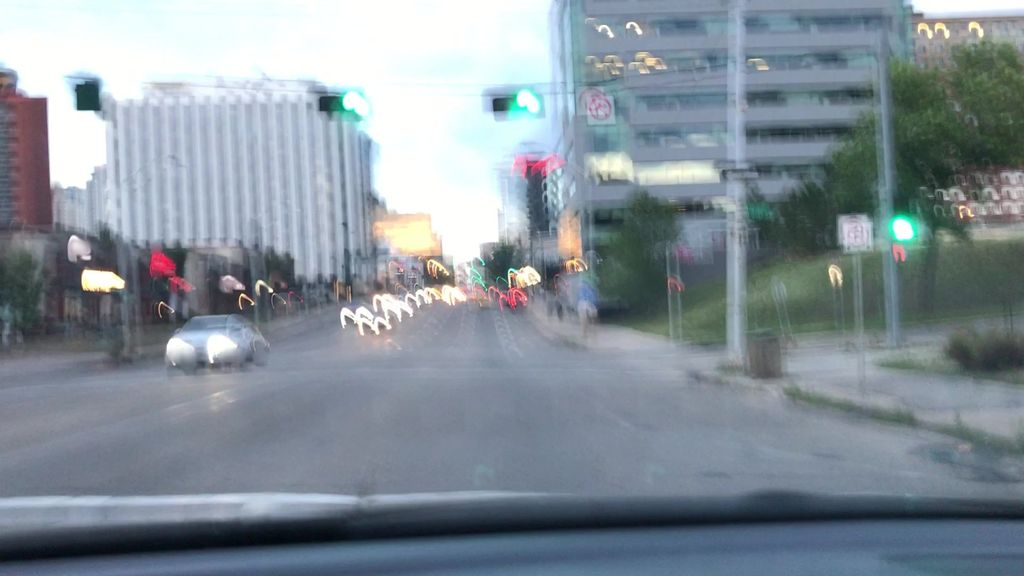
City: edmonton